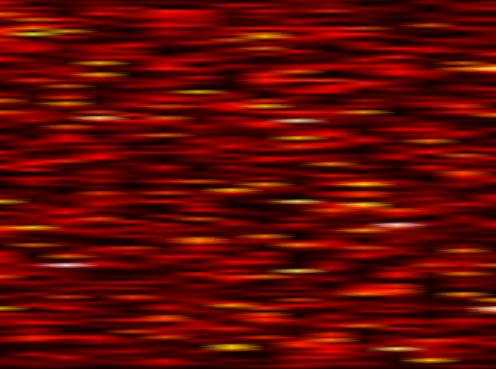
Label: UFMC